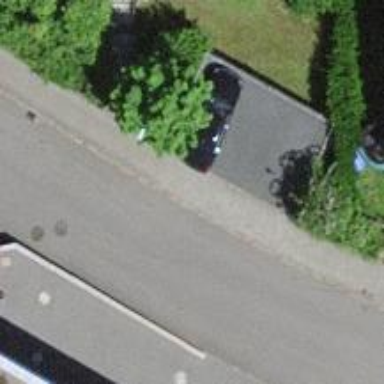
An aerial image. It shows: Set of steps on the road.